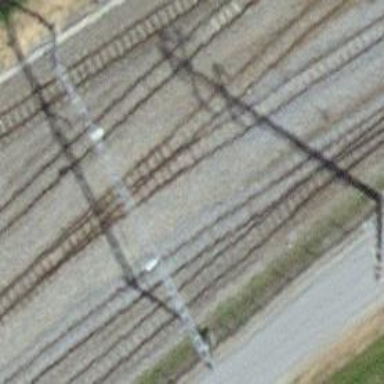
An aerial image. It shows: Narrow-gauge railway siding with electrified contact lines.